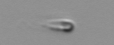
Label: flagellate_morphotype3